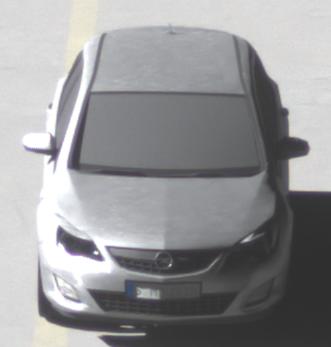
Make: Opel
Model: Astra 1.4 ecoFlex
Detailed model: Astra (J)
Model produced from: 2009/12
Model produced until: 2010/12
Doors: 5
Color: white
Road condition: dry road
Daytime: morning or afternoon
Contrast: high contrast